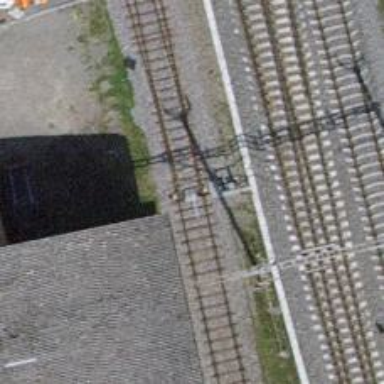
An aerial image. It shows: Railway switch.